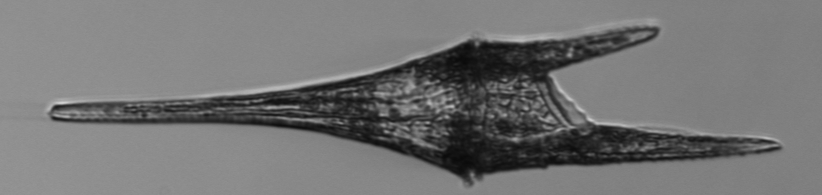
Label: Tripos_furca